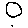
Label: circle